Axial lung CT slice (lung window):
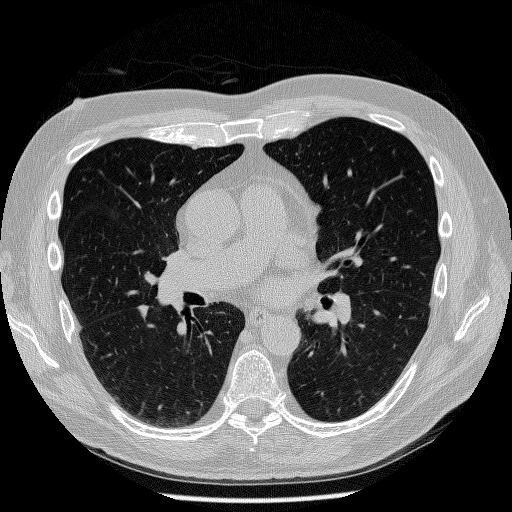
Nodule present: yes
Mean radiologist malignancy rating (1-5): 2.75